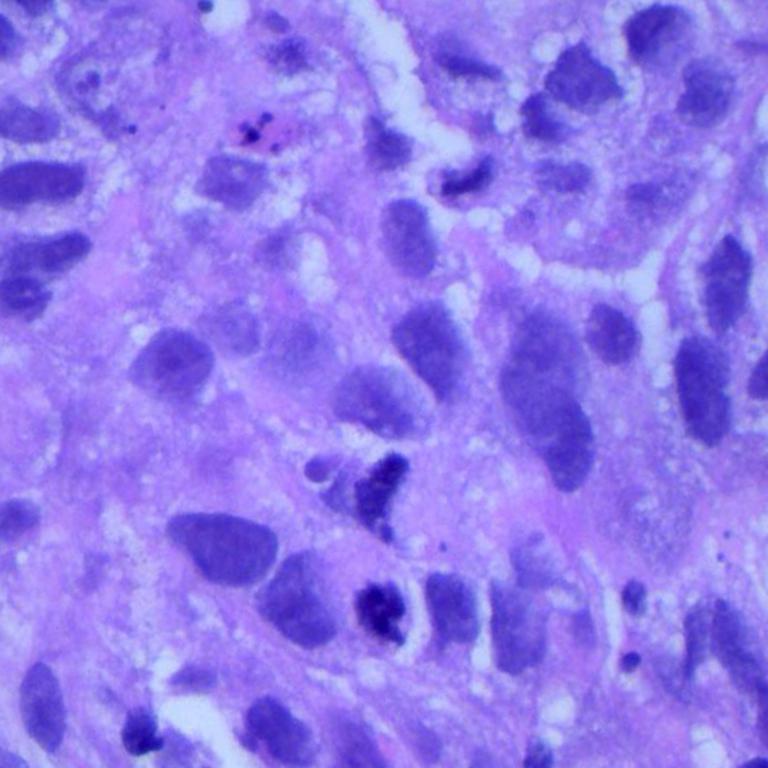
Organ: lung
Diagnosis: squamous carcinomas